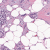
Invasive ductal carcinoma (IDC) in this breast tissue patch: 1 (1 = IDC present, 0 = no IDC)